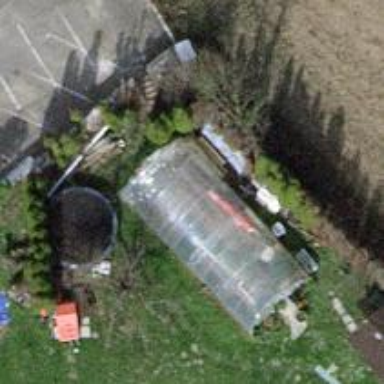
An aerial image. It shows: Area dedicated to greenhouse horticulture.